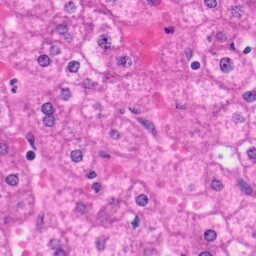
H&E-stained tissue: Liver